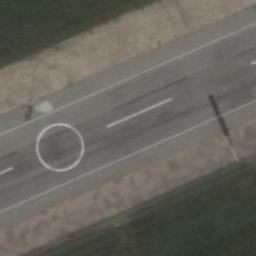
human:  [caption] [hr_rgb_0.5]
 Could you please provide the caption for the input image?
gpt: The runway is on the grass .

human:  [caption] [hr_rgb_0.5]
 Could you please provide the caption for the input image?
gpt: Next to the runway is brown bare ground with white circles and dashes on the runway .

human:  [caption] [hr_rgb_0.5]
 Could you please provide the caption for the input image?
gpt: The runway goes through the lawn and a round marking is on the runway .

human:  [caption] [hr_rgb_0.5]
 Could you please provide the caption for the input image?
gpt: The runway is surrounded by grass .

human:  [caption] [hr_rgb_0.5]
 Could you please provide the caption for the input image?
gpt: There are green lawns beside the runway .